Field crop: maize
Growth stage: 2
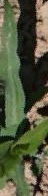
Species: maize